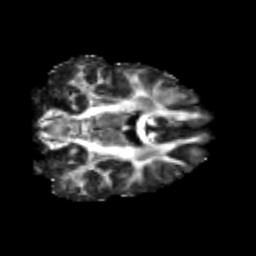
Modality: FA
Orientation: coronal
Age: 25
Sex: male
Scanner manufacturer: siemens
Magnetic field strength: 3 T
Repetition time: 3.5 s
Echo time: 0.125 s